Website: crate-barrel
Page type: billing-address
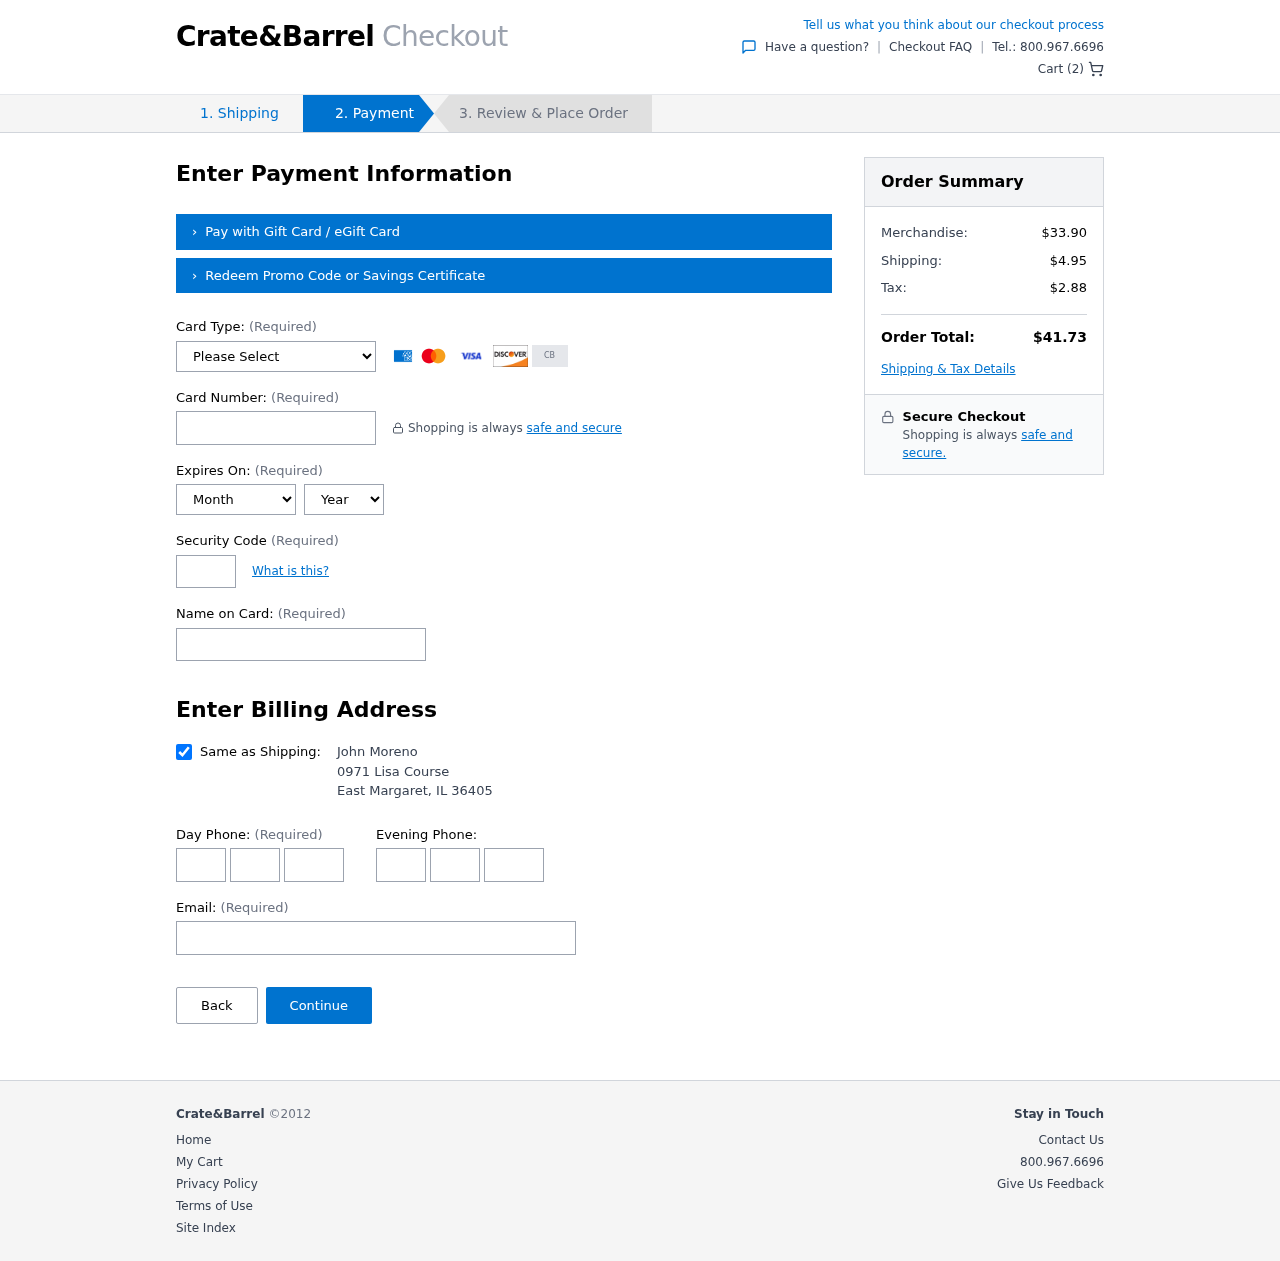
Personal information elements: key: PII_CARD_CVV
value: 0526
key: PII_CARD_EXPIRY_MONTH
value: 07
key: PII_CARD_EXPIRY_YEAR
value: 28
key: PII_CARD_NUMBER
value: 3455 9526 6776 221
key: PII_CARD_TYPE
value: American Express
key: PII_CITY
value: East Margaret
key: PII_EMAIL
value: john_moreno@yahoo.com
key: PII_FULLNAME
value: John Moreno
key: PII_PHONE_AREA
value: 988
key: PII_PHONE_PREFIX
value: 968
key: PII_PHONE_SUFFIX
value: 0618
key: PII_POSTCODE
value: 36405
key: PII_STATE_ABBR
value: IL
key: PII_STREET
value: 0971 Lisa Course
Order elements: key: ORDER_NUM_ITEMS
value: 2
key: ORDER_SUBTOTAL
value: $33.90
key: ORDER_SHIPPING_COST
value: $4.95
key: ORDER_TAX
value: $2.88
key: ORDER_TOTAL
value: $41.73